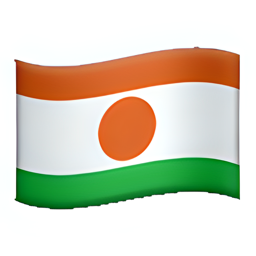
Name: flag for niger
Emoji: 🇳🇪
Group: Flags
Sub-group: country-flag